Question: I've come across a problem with my Eloquent model where having multiple relationships to the same table results in the first working but subsequent relationships return null, despite the data existing.

The relationship on 'created_by' works, however the 'completed_by' does not, despite it referencing the same data.
'''
public function completed_by_user()
{
return $this->hasOne('User', 'id', 'completed_by');
}
public function user()
{
return $this->hasOne('User', 'id', 'created_by');
}
'''
Above are the relationships within my Model of which '$object->user' returns a value, however '$object->completed_by_user' does not.
Am I missing something completely stupid?
Thanks and happy new year :)
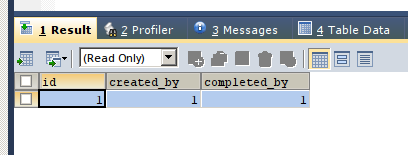
Answer: You have to change the name of the relationship from 'completed_by_user' to 'completedByUser'
The reason behind this is that Laravel converts the dynamic property name to camel case.
So when you try to use '$user->completed_by_user' it searches for the relation function 'completedByUser'